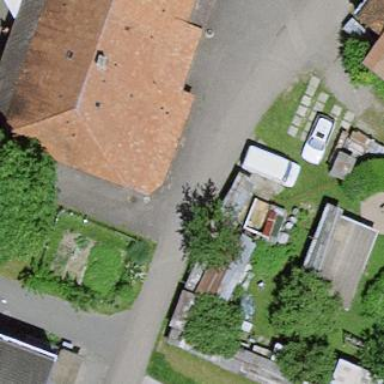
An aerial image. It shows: Rural barn.